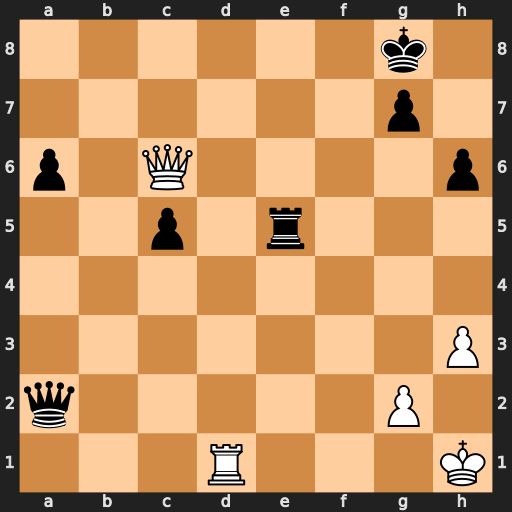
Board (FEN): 6k1/6p1/p1Q4p/2p1r3/8/7P/q5P1/3R3K
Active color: w
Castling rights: -
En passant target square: -
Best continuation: Qg6 Kh8 Rd8+ Qg8 Rxg8+